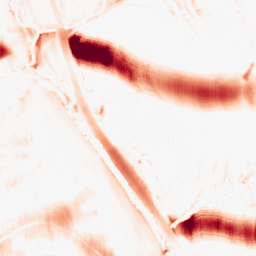
Category: morphological
Decomposition family: morphological_ellipse
Decomposition parameters: operation: opening
width: 50
height: 20
Upsampling method: cubic_mitchell
Upsampling parameters: scale: 8
Upsampling scale: 8